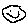
Label: smiley face